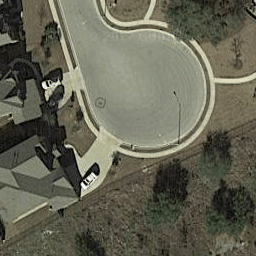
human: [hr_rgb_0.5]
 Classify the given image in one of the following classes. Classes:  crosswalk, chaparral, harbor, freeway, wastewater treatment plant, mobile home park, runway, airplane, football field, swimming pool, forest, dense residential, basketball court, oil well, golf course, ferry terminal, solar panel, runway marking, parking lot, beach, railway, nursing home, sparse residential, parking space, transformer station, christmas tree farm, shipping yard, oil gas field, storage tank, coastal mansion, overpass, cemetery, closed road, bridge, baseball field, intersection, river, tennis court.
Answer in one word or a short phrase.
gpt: closed road